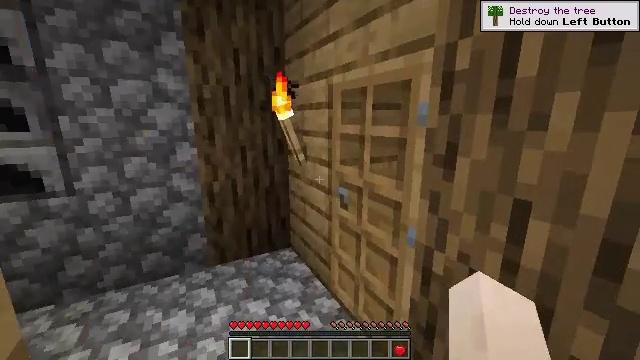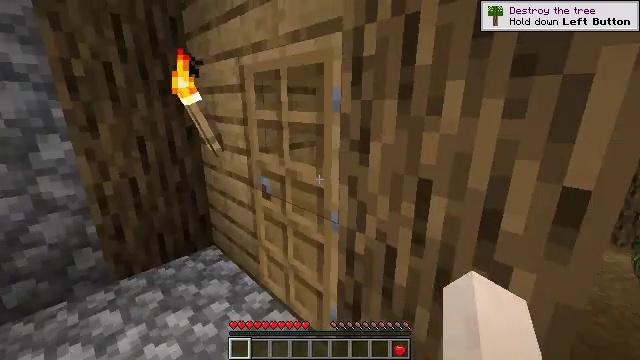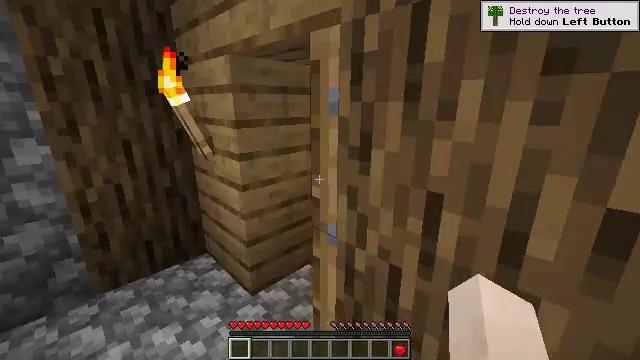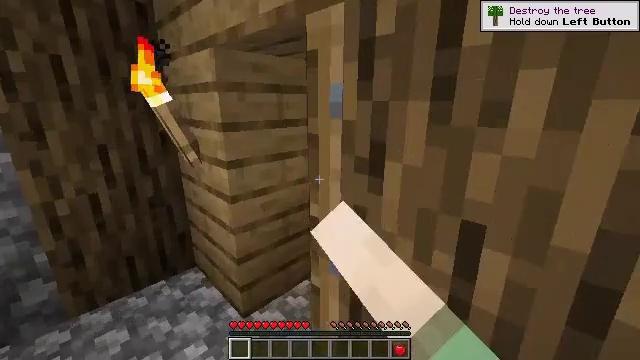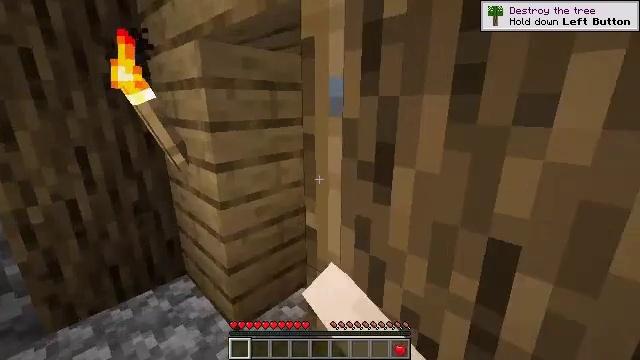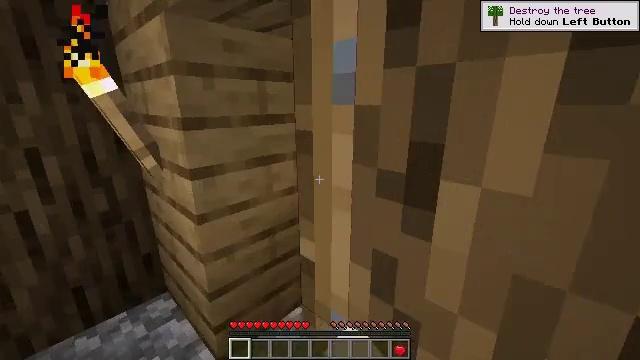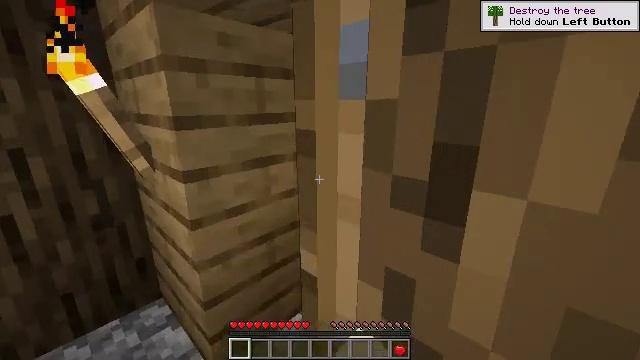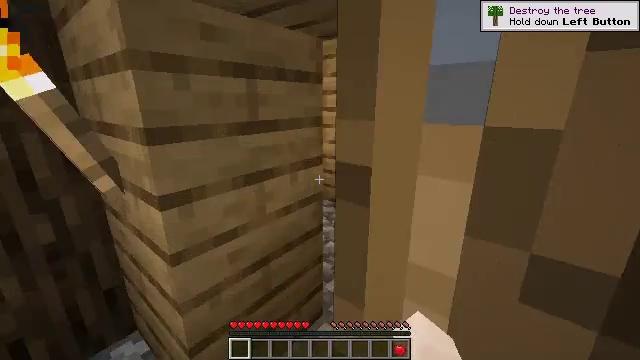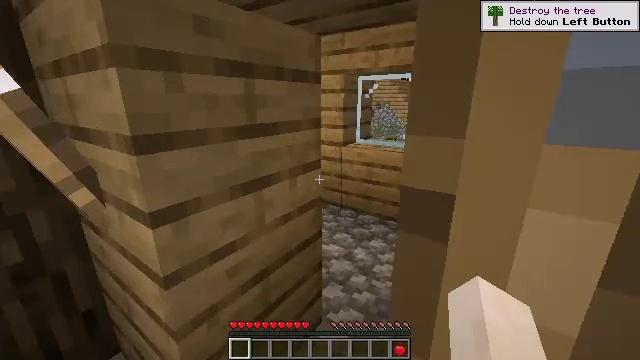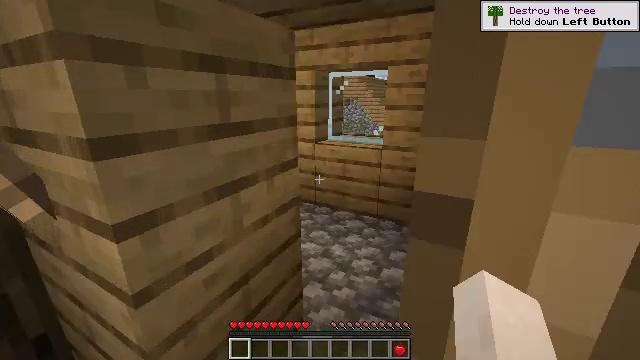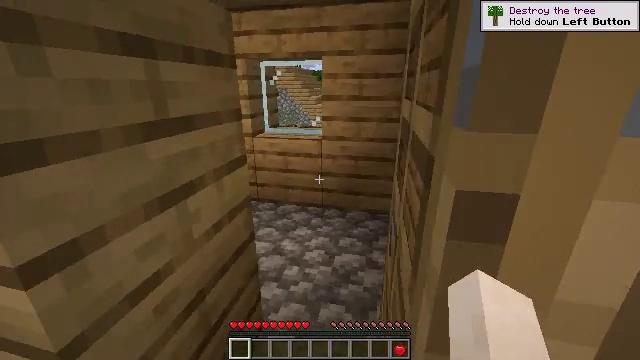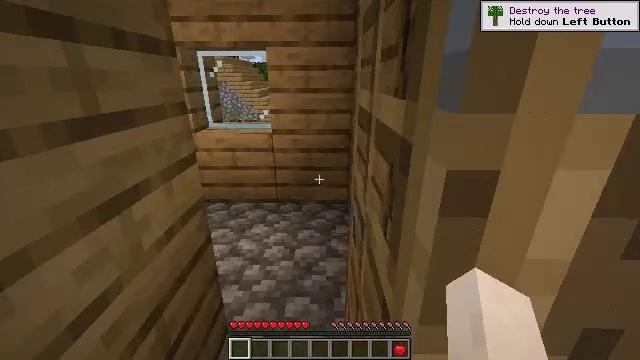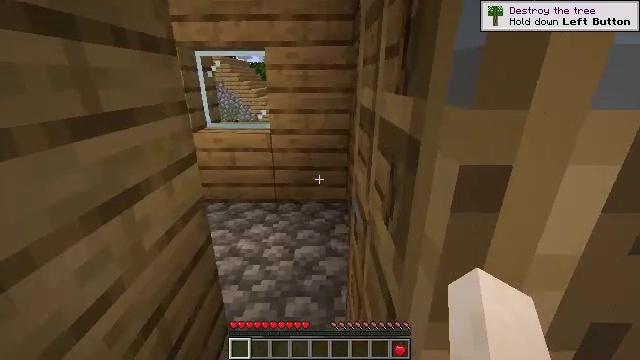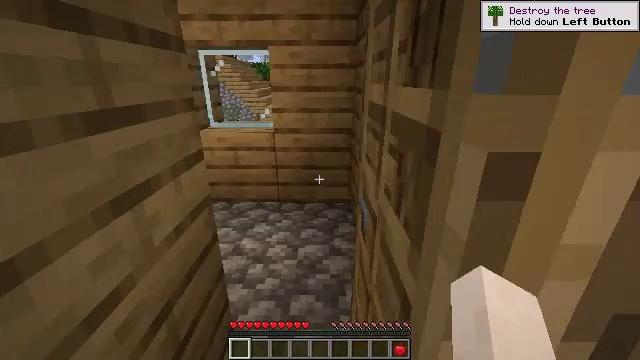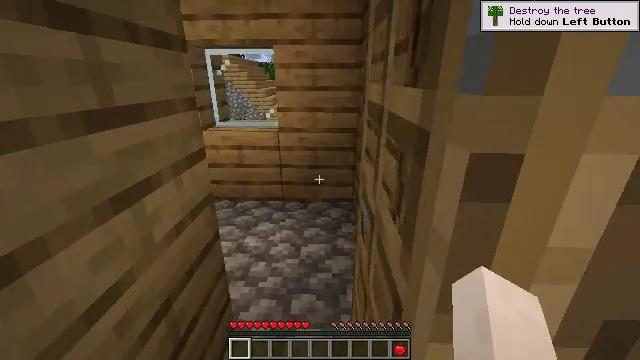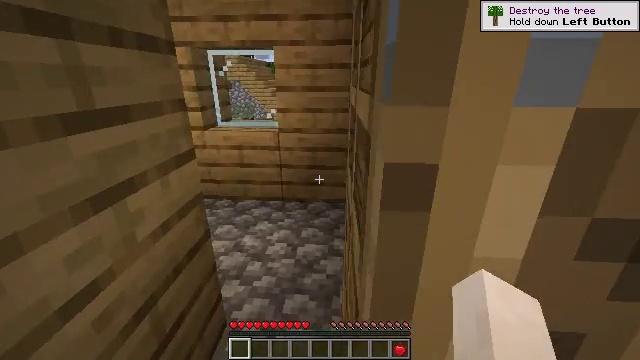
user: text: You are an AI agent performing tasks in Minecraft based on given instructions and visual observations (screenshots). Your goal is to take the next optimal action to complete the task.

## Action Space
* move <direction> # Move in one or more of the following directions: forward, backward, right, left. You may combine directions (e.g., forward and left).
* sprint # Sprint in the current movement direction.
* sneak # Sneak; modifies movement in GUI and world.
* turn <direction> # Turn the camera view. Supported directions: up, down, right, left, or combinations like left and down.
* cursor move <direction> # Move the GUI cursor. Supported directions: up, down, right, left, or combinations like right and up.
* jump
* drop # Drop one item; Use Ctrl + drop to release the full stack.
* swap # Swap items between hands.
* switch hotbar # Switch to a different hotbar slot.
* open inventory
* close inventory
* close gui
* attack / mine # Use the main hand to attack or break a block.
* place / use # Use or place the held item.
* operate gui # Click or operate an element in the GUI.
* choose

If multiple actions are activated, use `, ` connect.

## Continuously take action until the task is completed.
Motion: motion action
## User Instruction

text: Mine the furnace to collect it.
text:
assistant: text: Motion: move forward, turn right and down
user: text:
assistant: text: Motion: move forward, use / place
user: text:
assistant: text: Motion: move forward, use / place
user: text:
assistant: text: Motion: move forward
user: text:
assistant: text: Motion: move forward
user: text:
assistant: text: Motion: move forward
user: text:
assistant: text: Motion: move forward, turn right
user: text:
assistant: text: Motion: move forward, turn right
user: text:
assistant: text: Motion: move forward, turn right
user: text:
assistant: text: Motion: move forward, turn right and down
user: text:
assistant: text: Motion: move forward, turn right and down
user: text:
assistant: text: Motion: move forward
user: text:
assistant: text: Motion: move forward
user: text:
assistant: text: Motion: move forward and move right, turn left
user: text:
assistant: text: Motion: move forward and move right, turn left
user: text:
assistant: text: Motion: move forward and move right, turn left
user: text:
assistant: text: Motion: move forward and move right, turn left
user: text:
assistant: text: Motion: move forward and move left
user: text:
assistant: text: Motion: move forward and move left
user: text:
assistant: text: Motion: move forward and move left
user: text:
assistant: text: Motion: move forward and move left
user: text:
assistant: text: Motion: move forward and move left
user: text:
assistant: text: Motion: move forward and move left
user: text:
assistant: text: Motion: move forward
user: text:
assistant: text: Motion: move forward, turn left
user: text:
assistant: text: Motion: move forward, turn left
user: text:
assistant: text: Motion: move forward
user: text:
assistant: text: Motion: move forward
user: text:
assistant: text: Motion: move forward
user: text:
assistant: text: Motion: move forward, turn left